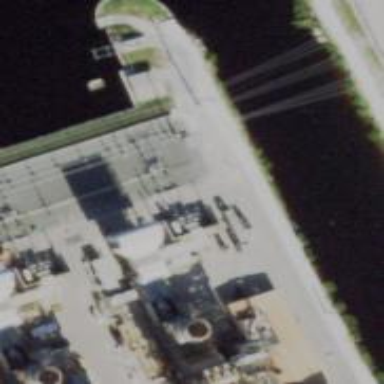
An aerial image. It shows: Gas turbine generator.